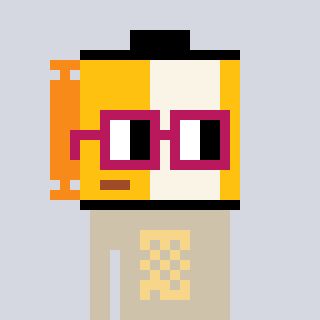
a pixel art character with square dark red glasses, a film roll-shaped head and a bege-colored body on a cool background